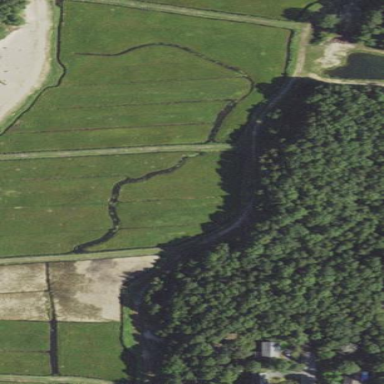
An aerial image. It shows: Farmland with wetland area.